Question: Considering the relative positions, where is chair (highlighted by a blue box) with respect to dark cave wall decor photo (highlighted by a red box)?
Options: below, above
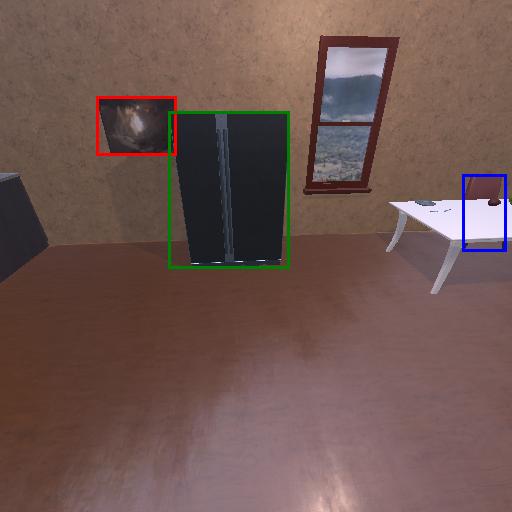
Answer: below